Question: I use xlab="" to suppress the x-label but still get a 'sub-x-label' in my dendrogram. How can I remove this and remove any extra space under the dendrogram?
'''
require(graphics)
hc <- hclust(dist(USArrests), "ave")
plot(hc,xlab="")
'''

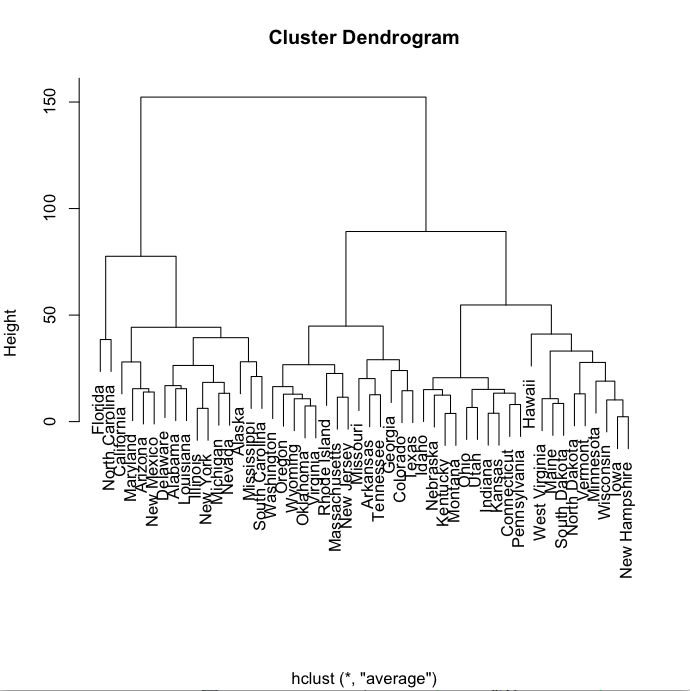
Answer: To remove the subtitle use the following:
'''
plot(hc, xlab="", sub="")
'''
To remove the bottom margin (see '?par' for details):
'''
par(mar=c(0, 4, 4, 2)) # c(bottom, left, top, right)
plot(hc, xlab="", sub="")
'''